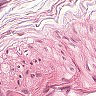
Metastatic tissue present: no